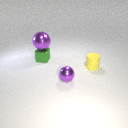
small green metal cube behind small purple metal sphere